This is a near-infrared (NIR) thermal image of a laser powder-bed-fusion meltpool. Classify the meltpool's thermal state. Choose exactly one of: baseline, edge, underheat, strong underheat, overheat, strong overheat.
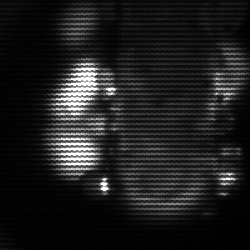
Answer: strong underheat